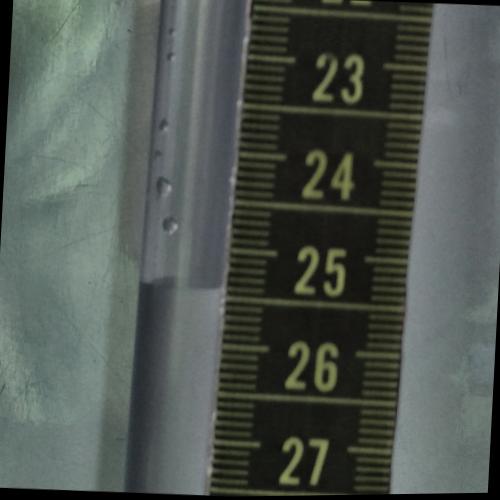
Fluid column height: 25.4 cm